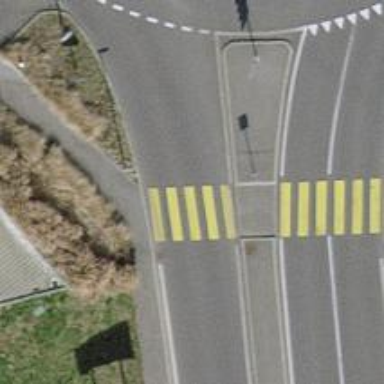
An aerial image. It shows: Uncontrolled zebra crossing on the road.